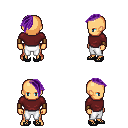
a pixel art fantasy rpg character, male body template, human, tanned skin, maroon long-sleeve shirt, white pants, purple long mohawk hairstyle, leather bracers, ghillies, four views (front, back, left, right), 2x2 character sprite sheet, small pixel art, hard edges, no anti-aliasing